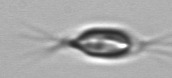
Label: Chrysochromulina